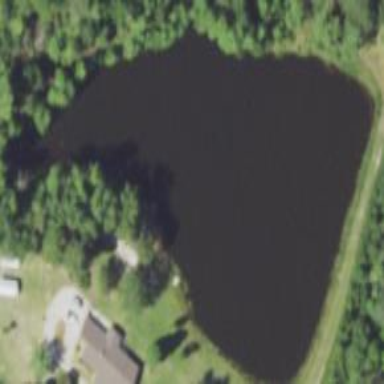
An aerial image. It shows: Pond surrounded by natural water.